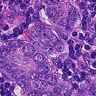
Metastatic tissue present: yes